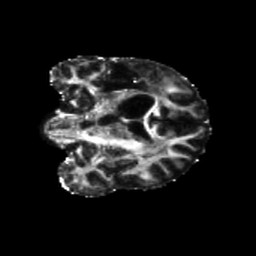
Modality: FA
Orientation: coronal
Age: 42
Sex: male
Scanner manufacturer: siemens
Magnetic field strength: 3 T
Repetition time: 5.25 s
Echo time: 0.08 s